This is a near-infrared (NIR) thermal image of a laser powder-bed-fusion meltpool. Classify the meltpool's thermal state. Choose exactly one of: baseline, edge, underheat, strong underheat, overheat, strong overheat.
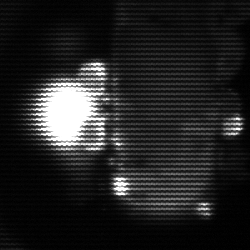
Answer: strong underheat